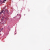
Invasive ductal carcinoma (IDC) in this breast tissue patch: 0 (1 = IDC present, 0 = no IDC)